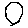
Label: hexagon